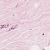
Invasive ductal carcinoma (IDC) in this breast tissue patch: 0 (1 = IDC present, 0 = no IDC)